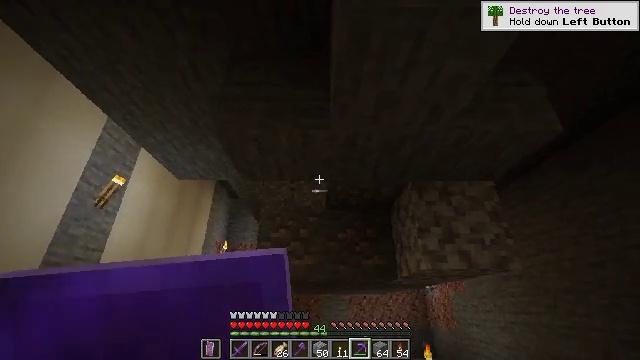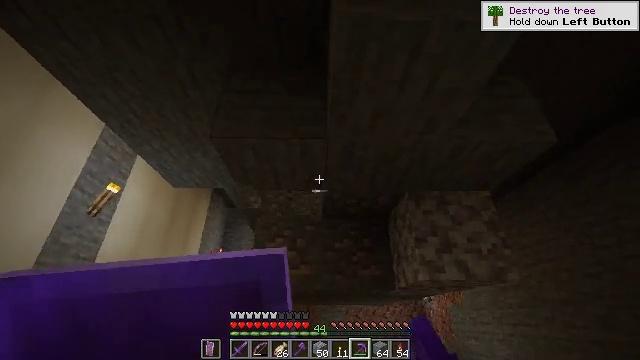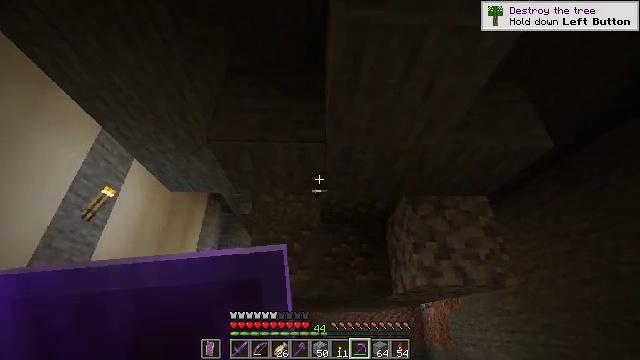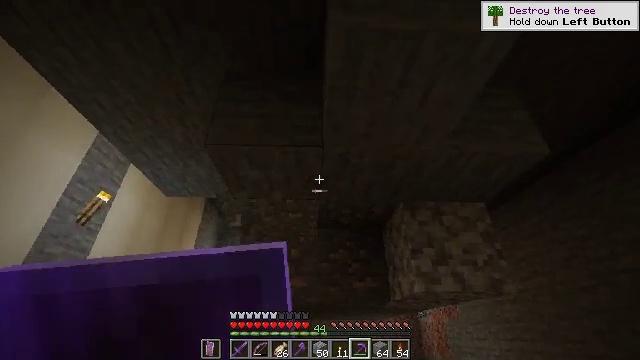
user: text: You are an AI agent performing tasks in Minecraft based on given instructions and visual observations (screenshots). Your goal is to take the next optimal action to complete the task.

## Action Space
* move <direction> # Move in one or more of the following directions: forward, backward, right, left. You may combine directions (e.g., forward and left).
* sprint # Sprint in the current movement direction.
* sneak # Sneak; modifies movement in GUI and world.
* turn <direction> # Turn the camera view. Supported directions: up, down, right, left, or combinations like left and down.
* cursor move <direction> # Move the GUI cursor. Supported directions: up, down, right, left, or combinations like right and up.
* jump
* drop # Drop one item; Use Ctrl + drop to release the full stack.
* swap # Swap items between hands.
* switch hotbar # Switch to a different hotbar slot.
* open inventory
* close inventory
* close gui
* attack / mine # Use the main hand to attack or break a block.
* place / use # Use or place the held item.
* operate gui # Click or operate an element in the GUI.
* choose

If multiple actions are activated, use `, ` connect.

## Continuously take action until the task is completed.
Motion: motion action
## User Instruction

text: Dig through stone to find iron ore.
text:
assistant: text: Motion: turn up, attack / mine
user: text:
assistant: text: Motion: turn up, attack / mine
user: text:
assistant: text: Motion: turn up, attack / mine
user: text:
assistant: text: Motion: attack / mine